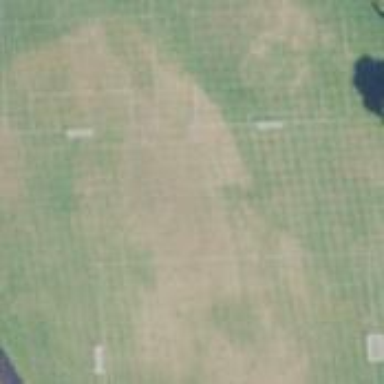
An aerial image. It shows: Soccer pitch for leisureland activities.